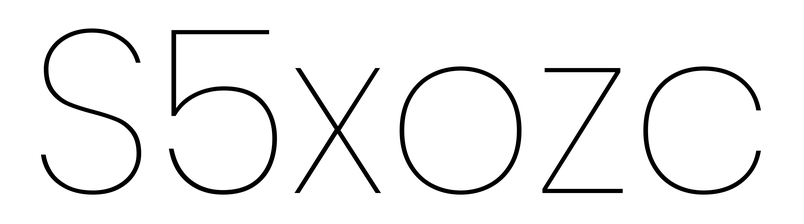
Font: Poppins-Thin